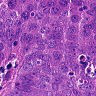
Metastatic tissue present: yes